Question: I have searched around SO and haven't been able to find how to format this text (I've also checked around google and the matplotlib docs)
I'm currently creating a figure and then adding 4 subplots in a 2x2 matrix format so I'm trying to scale down all the text:
'''
fig = plt.figure()
ax1 = fig.add_subplot(221)
ax1.tick_params(labelsize='xx-small')
ax1.set_title(v, fontdict={'fontsize':'small'})
ax1.hist(results[v], histtype='bar', label='data', bins=bins, alpha=0.5)
ax1.hist(results[v+'_sim'], histtype='bar', label='truth', bins=bins, alpha=0.8)
ax1.legend(loc='best', fontsize='x-small')
'''
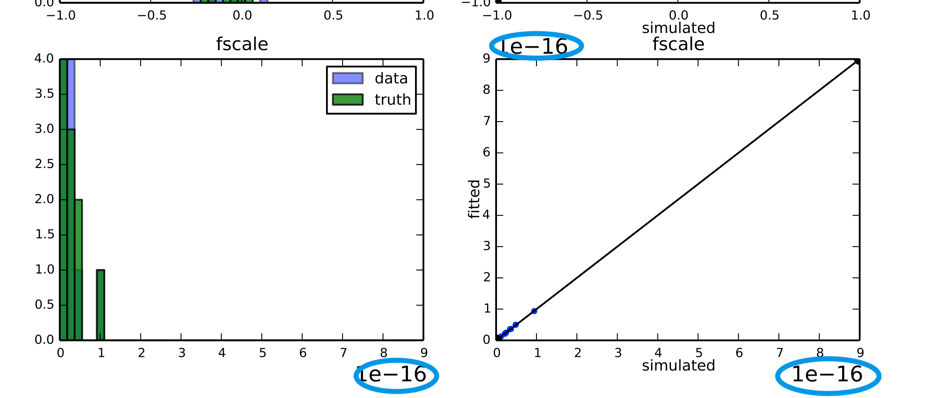
Answer: You can set the parameters before plot:
'''
plt.rcParams['xtick.labelsize'] = "xx-small"
plt.rcParams['ytick.labelsize'] = "xx-small"
'''